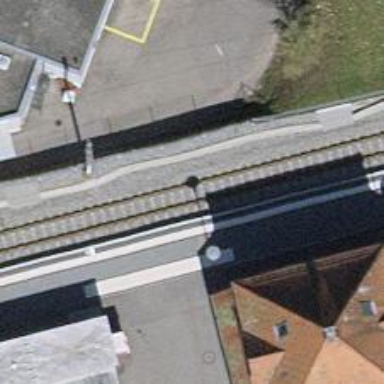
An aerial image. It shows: Stop position for light rail public transport.